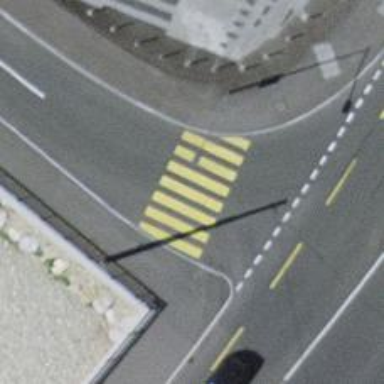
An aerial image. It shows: Zebra crossing marked on the road.